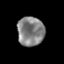
Tissue: prostate
Cell type: T cells
Senescence score: 0.2432
Nuclear area (px): 766
Mean DAPI intensity: 131.962